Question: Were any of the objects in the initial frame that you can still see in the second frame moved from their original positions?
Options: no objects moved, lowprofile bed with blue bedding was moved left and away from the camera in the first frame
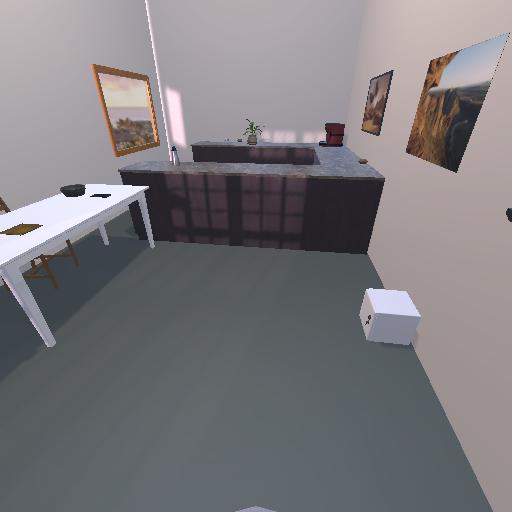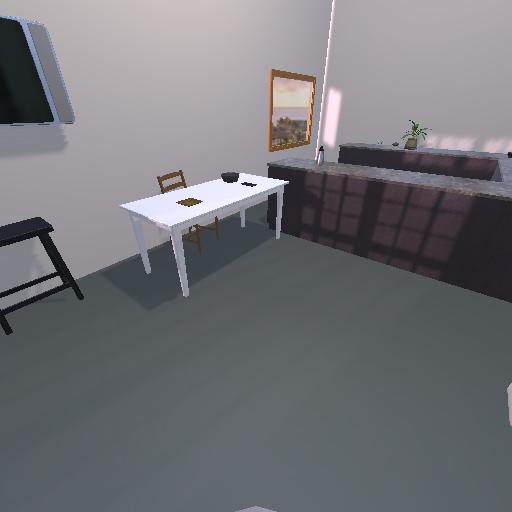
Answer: no objects moved